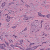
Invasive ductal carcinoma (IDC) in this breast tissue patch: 1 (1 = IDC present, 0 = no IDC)